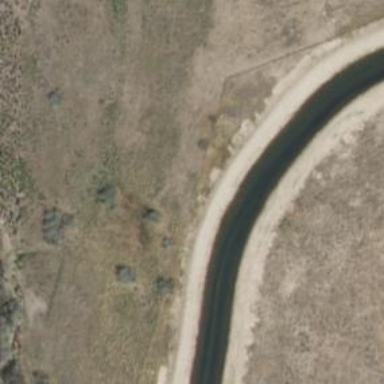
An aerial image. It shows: Canal.